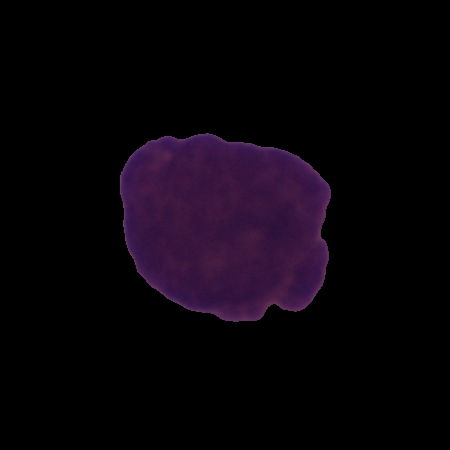
Label: cancer